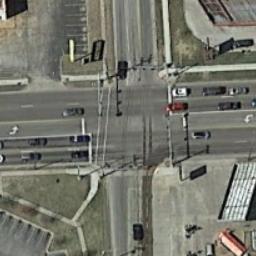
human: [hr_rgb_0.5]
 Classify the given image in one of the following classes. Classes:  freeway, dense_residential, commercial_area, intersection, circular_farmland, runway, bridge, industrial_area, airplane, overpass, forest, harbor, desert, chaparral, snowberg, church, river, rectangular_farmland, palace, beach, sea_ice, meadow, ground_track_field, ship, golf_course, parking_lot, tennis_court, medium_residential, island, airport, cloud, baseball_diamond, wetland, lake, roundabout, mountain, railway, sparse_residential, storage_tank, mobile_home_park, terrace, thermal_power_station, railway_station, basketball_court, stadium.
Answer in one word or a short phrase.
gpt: intersection